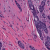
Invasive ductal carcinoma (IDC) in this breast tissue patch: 0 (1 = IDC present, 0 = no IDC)